Interaction volume radius: 10 \u00c5
Interaction volume height: 10 \u00c5
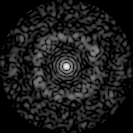
Disorder parameter: 0.8317